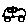
Label: car